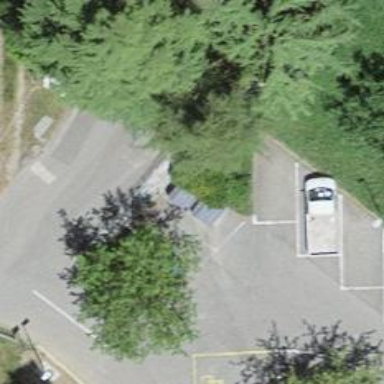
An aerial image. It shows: Recycling container for recycling.